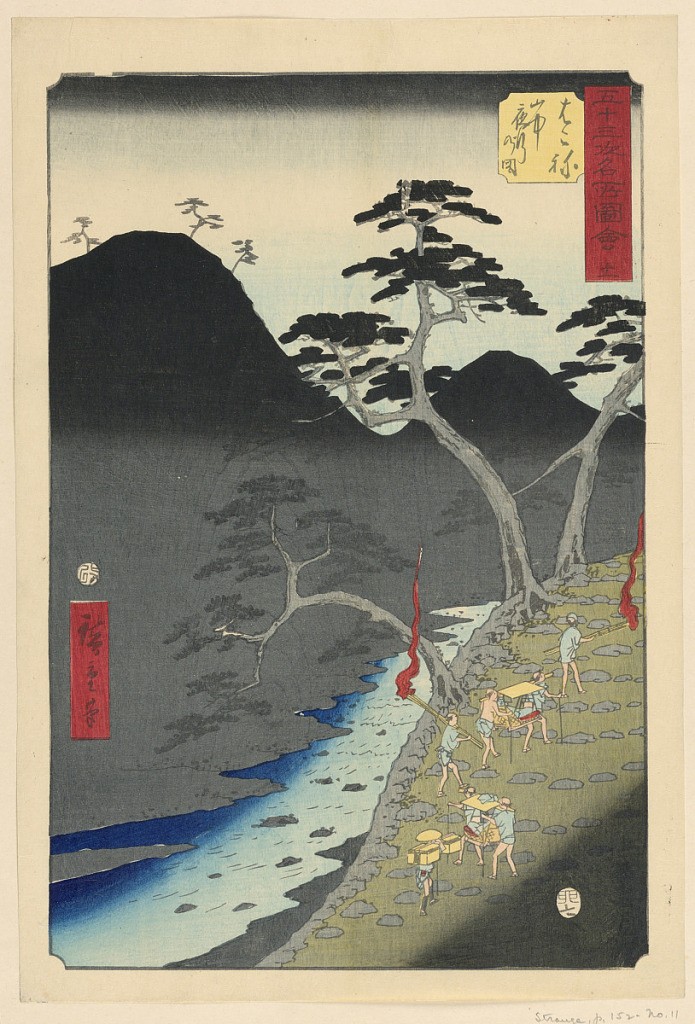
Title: Night Trek
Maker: Ando Hiroshige, Japanese, 1797–1858
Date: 1855
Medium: Woodblock print in colored ink on paper
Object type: Print
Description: Villagers are carrying heavy loads of up a steep mountainous trail in the middle of the night. Two men also carry an older figure who is unable to take the trimerous hike without help. Two massive red flames, each held by individuals, light the steep path.